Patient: sex F, age 67
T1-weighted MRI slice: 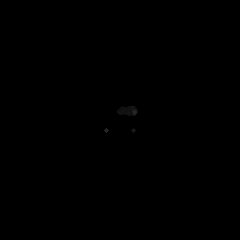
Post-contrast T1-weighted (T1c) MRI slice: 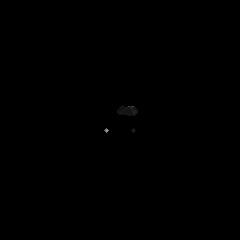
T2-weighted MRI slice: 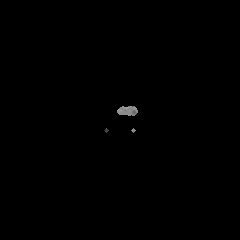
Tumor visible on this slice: no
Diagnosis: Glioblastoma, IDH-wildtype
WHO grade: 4